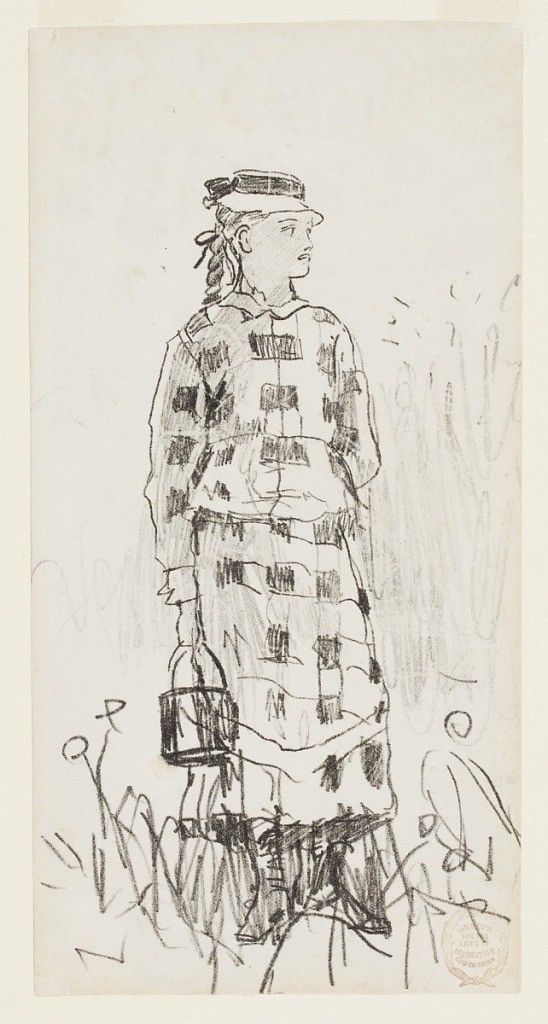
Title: Girl with a Pail
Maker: Winslow Homer, American, 1836–1910
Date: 1879
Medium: Carbon tracing, retouched on paper
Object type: Drawing
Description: Vertical view of a standing girl, wearing a plaid dress and straw hat, holding a lunch or berrying pail and facing to her left.